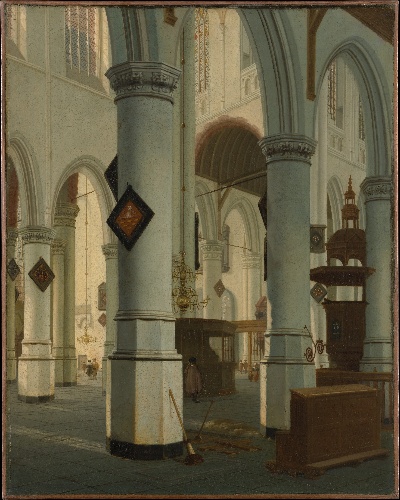
Title: Interior of the Oude Kerk, Delft
Artist: Hendrick van Vliet
Artist bio: Dutch, Delft 1611/12–1675 Delft
Date: 1660
Object type: Painting
Classification: Paintings
Medium: Oil on canvas
Dimensions: 32 1/2 x 26 in. (82.6 x 66 cm)
Department: European Paintings
Credit line: Gift of Clarence Dillon, 1976
Accession year: 1976
Repository: Metropolitan Museum of Art, New York, NY
Tags: Columns|Interiors|Churches